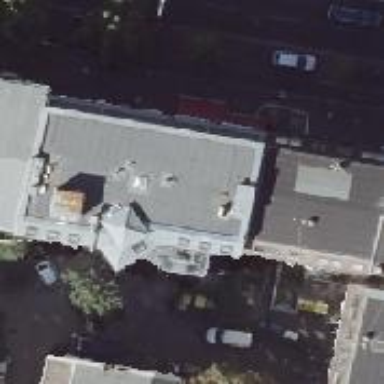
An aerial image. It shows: Nightclub.